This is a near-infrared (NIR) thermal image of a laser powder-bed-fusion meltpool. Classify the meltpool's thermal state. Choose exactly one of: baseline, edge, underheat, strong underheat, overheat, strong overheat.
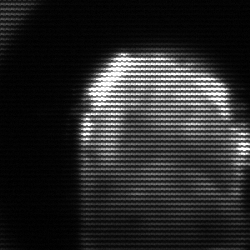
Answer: baseline